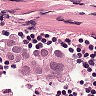
Metastatic tissue present: yes